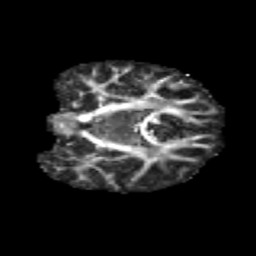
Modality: FA
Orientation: coronal
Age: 11
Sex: male
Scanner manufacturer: siemens
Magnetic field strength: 3 T
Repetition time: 3.8 s
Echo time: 0.07 s